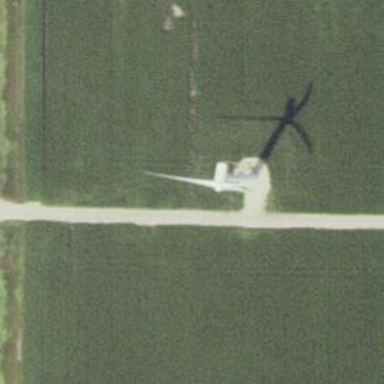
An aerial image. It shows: Wind generator powered by wind. The generator type is horizontal axis and it uses wind turbines.